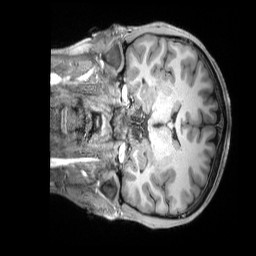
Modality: T1w
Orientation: coronal
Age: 20
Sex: male
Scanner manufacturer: siemens
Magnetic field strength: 3 T
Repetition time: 2.3 s
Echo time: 0.00298 s